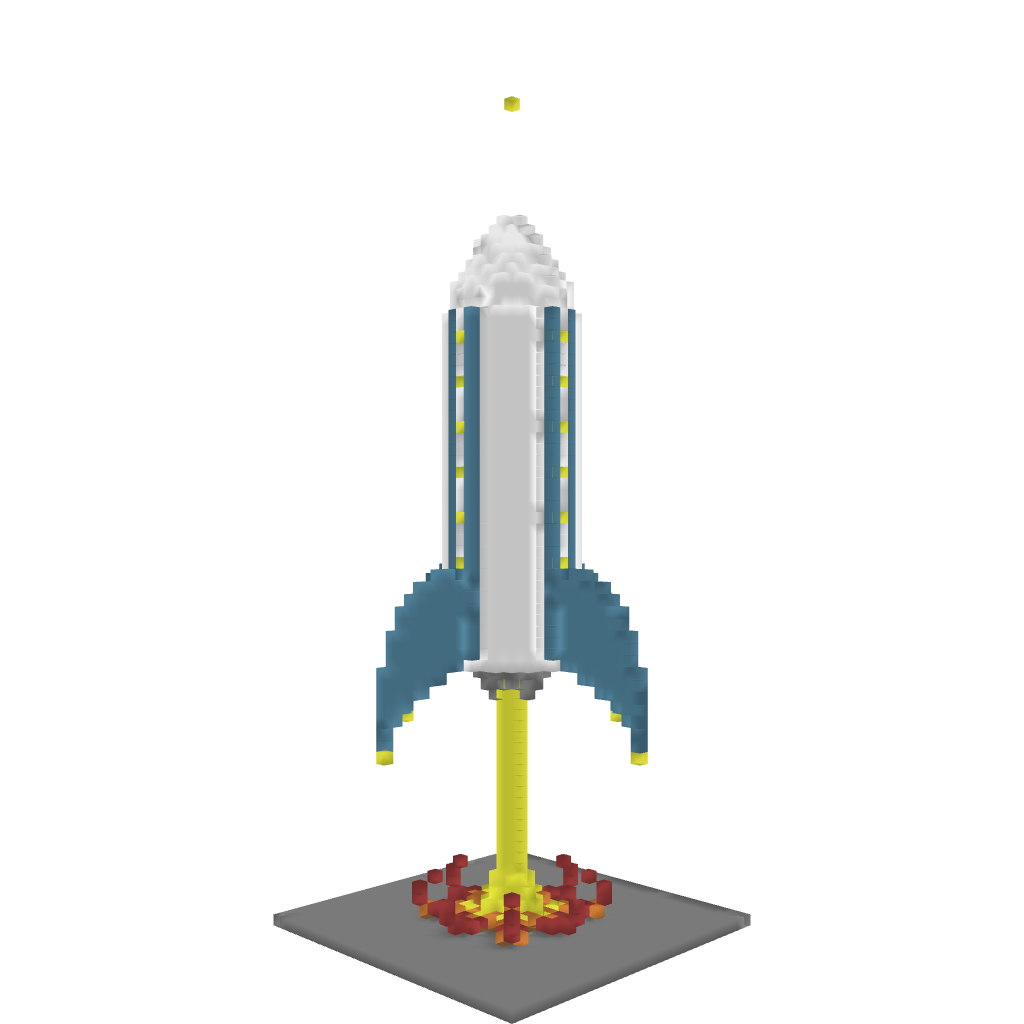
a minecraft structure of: Rocket Blasting Off high quality